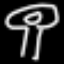
Label: mushroom